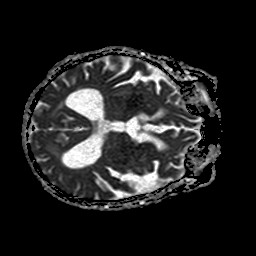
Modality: ADC
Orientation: axial
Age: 83
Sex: female
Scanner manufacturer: philips
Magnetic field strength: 1.5 T
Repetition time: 3.503 s
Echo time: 0.09255 s